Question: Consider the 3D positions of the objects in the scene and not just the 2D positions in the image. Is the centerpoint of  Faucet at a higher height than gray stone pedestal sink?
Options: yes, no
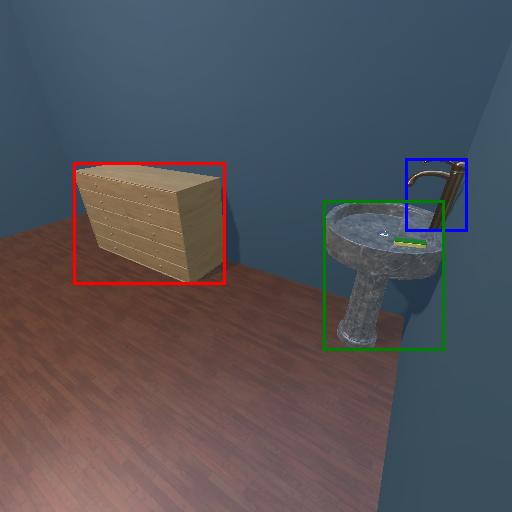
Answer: yes